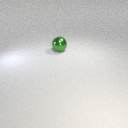
large green metal sphere